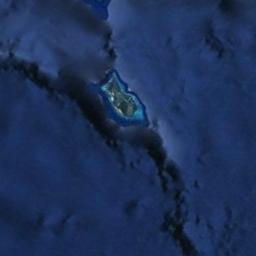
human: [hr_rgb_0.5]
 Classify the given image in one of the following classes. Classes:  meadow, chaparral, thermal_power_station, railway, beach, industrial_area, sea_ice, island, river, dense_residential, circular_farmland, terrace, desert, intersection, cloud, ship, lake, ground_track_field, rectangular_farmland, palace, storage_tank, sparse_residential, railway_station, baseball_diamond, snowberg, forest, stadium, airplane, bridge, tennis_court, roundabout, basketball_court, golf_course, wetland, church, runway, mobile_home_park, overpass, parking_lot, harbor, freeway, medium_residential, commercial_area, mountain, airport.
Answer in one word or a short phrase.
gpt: island